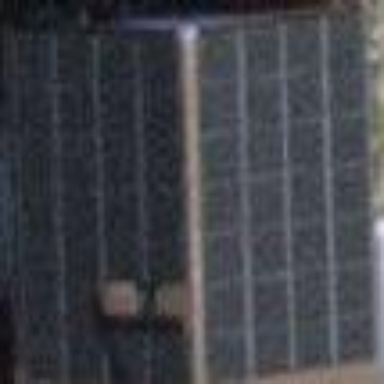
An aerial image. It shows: Solar power generator using photovoltaic panels.